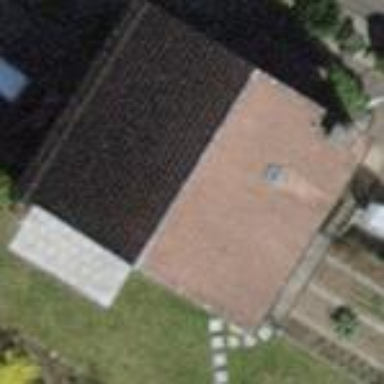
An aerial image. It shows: Building with tiled roof.